Question: I'm trying to create this type of an overlapping by using z-index on divs:

However, if I set the z-index of the parent to a smaller number than z-index of the "non-child" element, the child stays at the back with it's parent too.
I'm wondering if there is any way to overcome this issue..
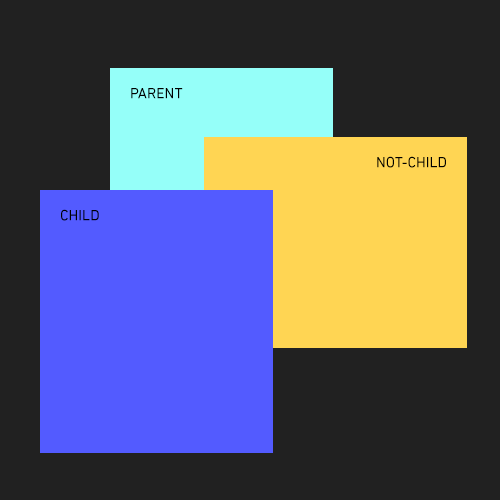
Answer: Are you trying to do something like this ?
<URL>